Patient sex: M
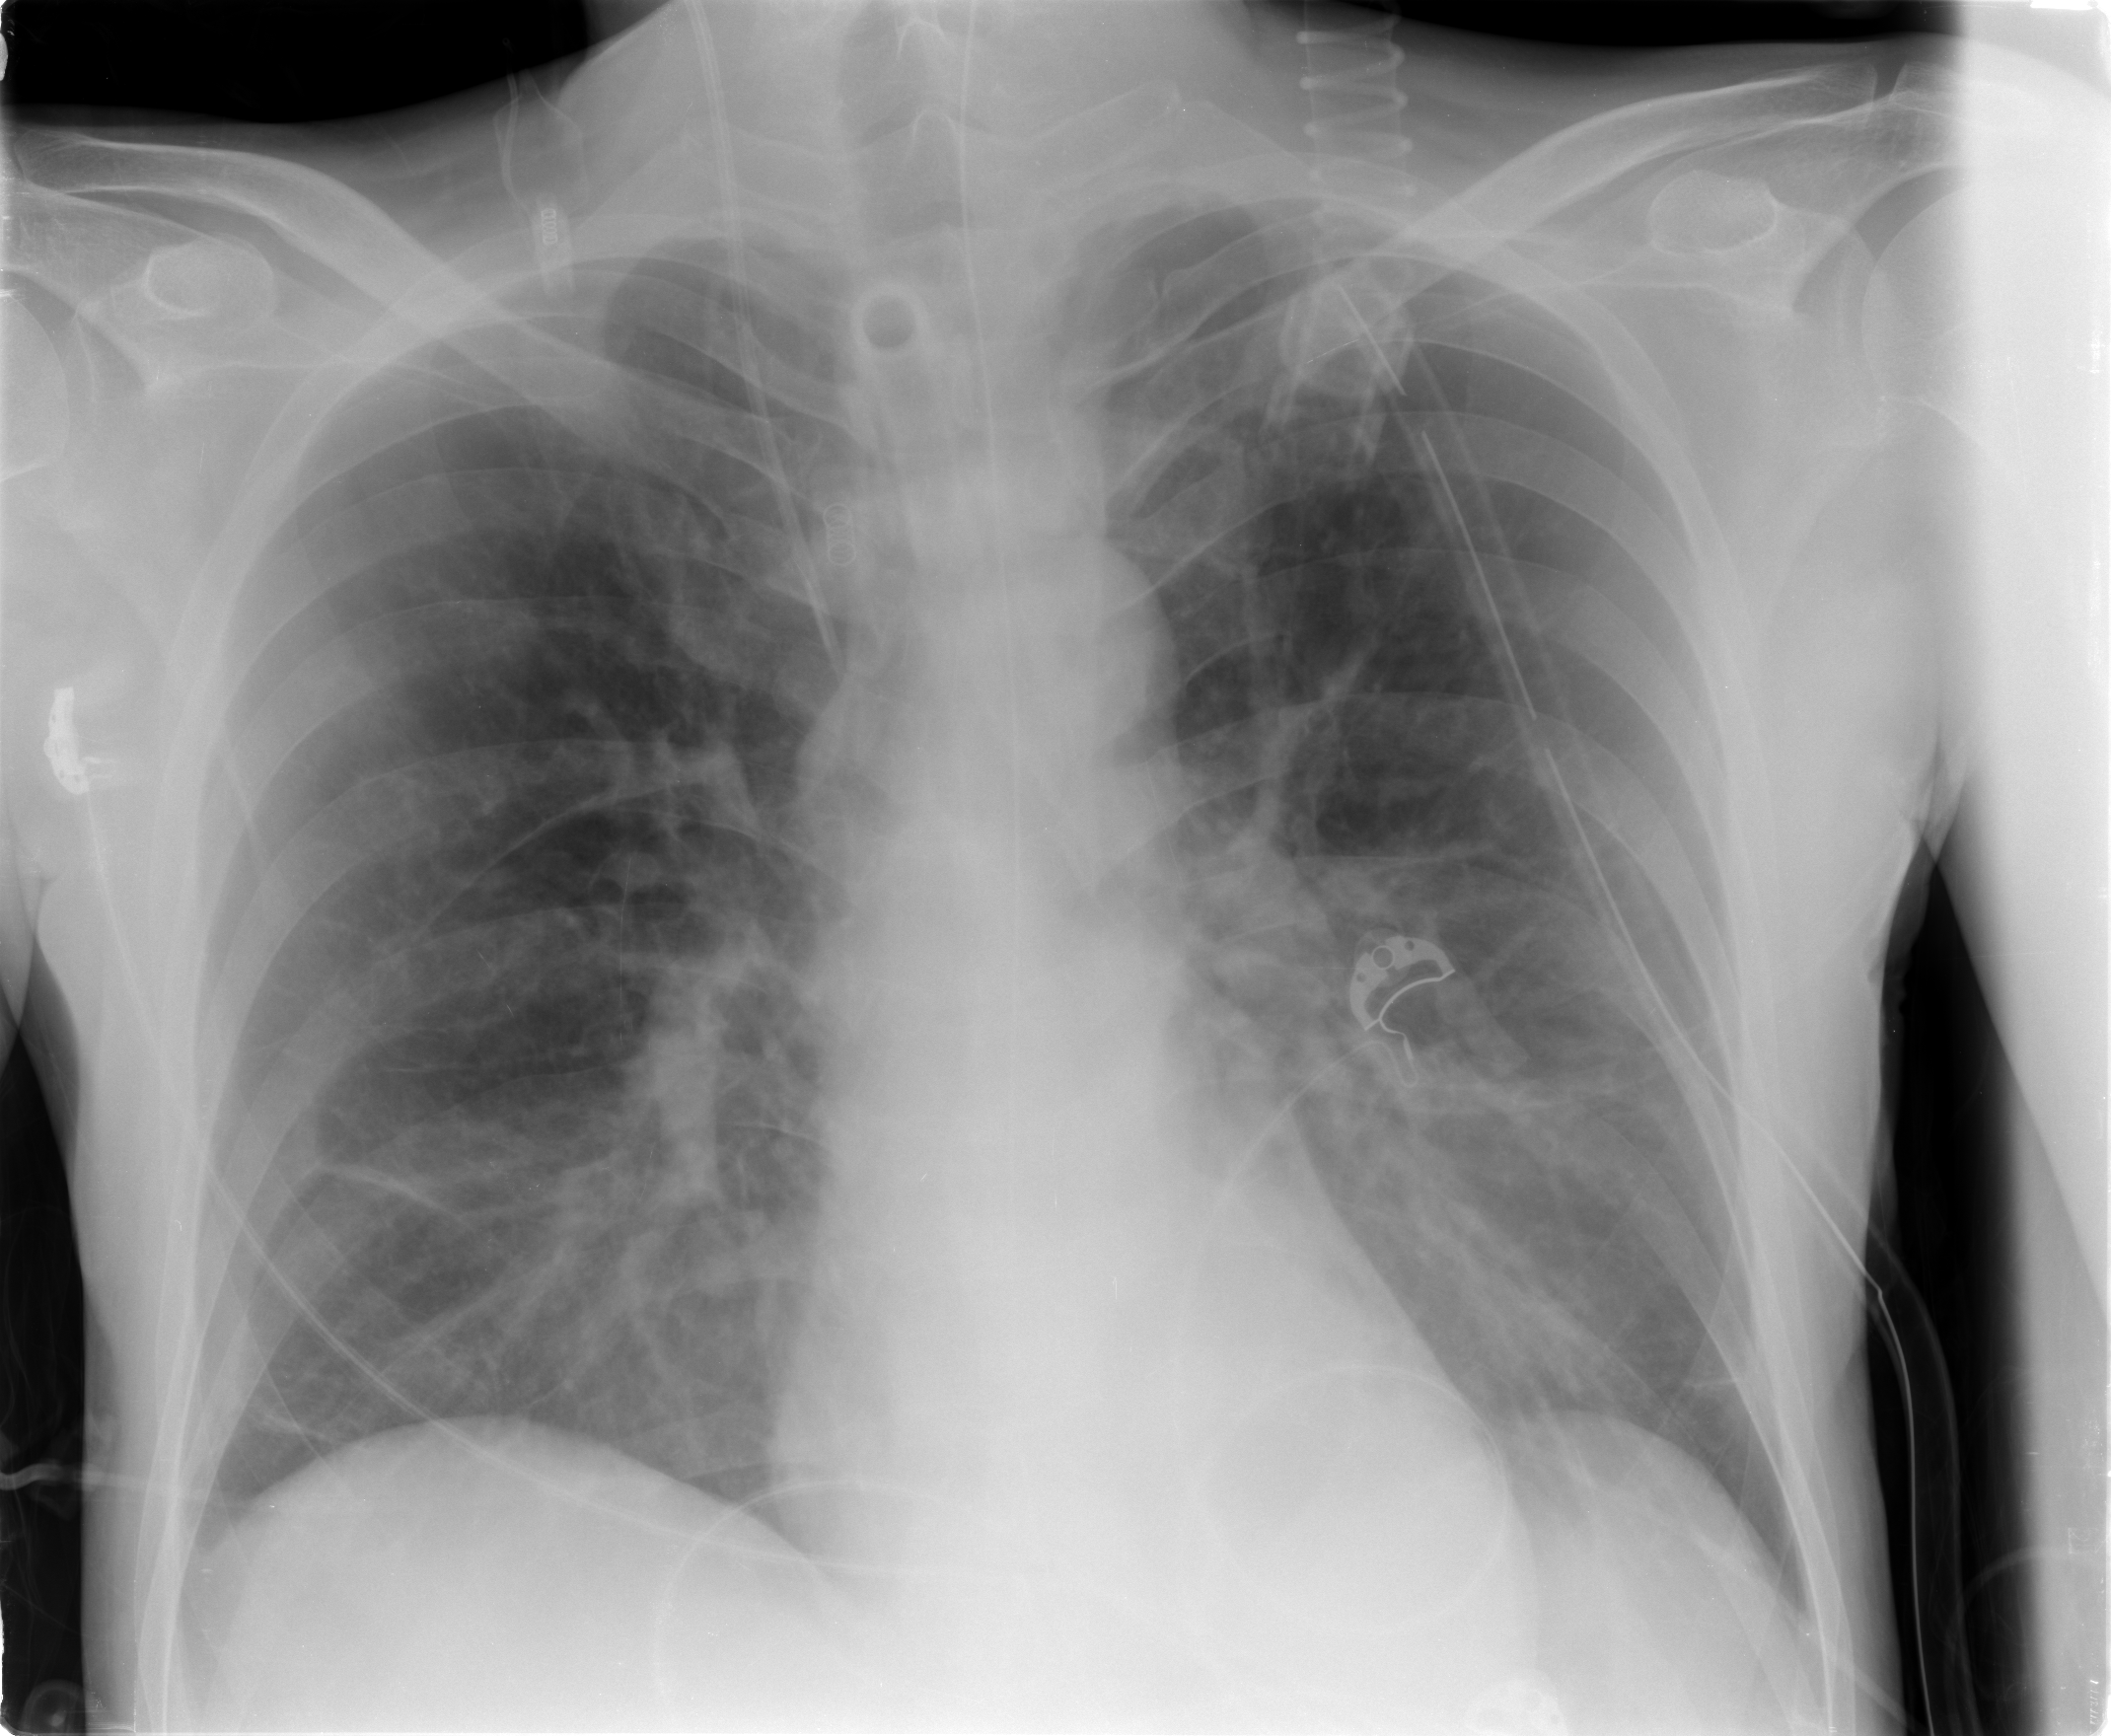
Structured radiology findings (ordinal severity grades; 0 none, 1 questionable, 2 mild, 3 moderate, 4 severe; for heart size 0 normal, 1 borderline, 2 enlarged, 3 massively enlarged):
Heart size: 0
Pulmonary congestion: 2
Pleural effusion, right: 0
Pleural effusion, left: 0
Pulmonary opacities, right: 1
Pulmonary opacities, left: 2
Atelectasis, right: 3
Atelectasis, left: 2